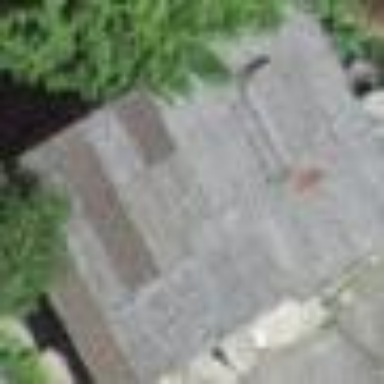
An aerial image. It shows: Garage.